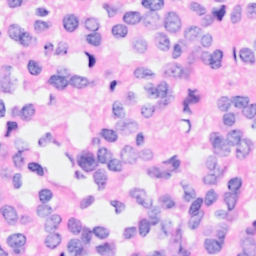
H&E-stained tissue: Breast